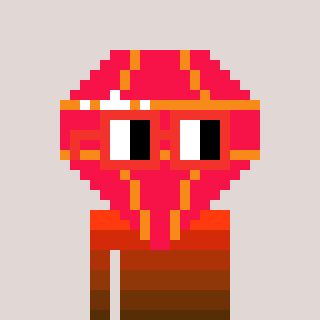
a pixel art character with square red glasses, a red diamond-shaped head and a rust-colored body on a warm background